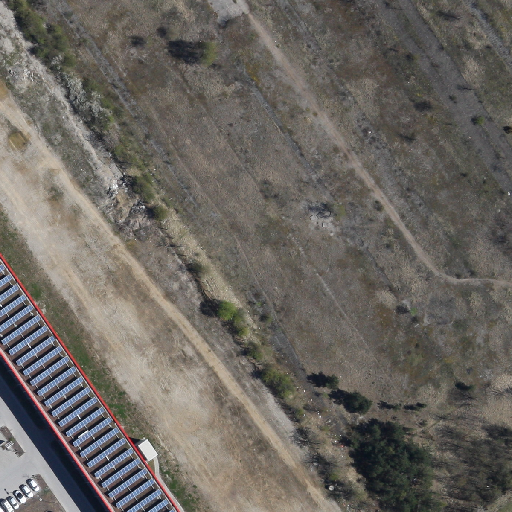
Referring expression: vehicle